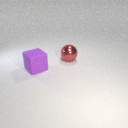
large purple rubber cube to the left of large red metal sphere